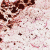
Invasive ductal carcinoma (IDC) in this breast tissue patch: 0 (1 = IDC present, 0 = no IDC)